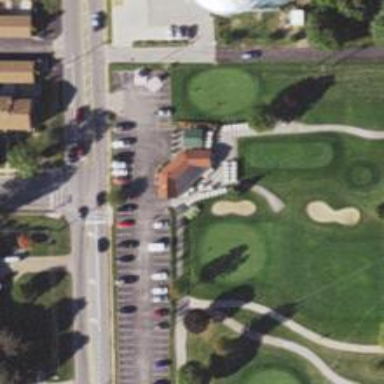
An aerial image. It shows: Golf hole.